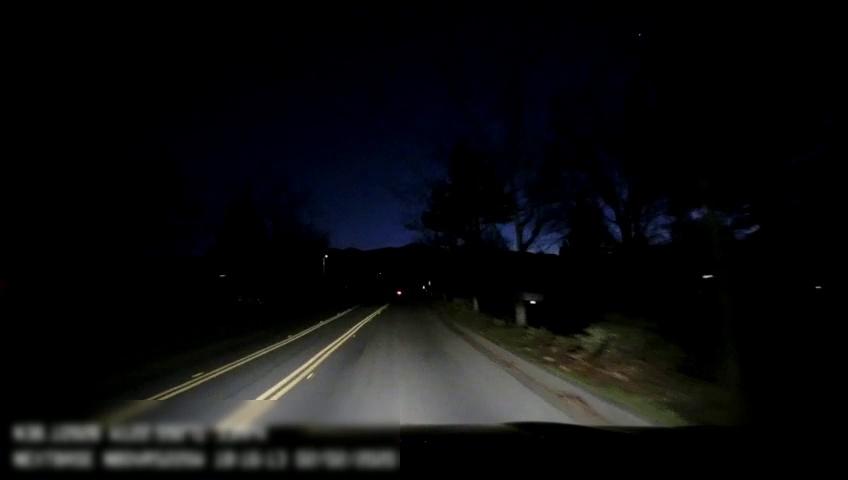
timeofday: Night
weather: Other
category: Drivable Space
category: Lanes | Current Lane
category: Lanes | Alternate Lane